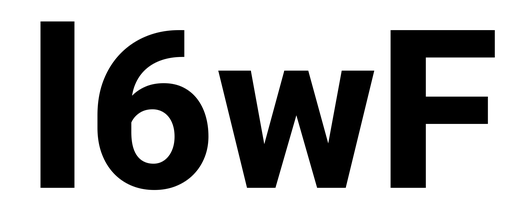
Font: Roboto_ExtraBold